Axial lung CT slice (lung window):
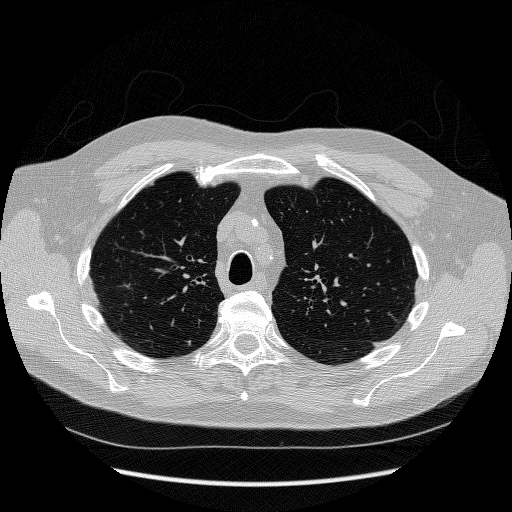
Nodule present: no